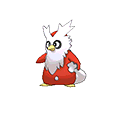
Pok\u00e9mon: delibird